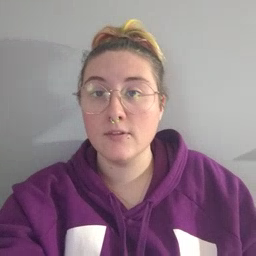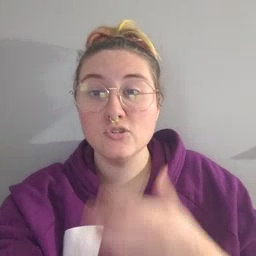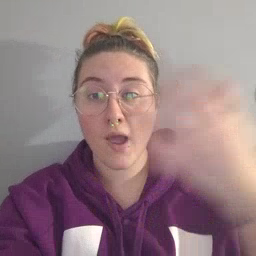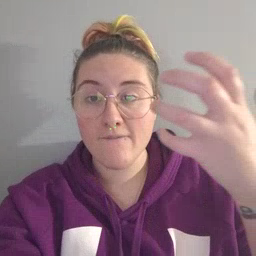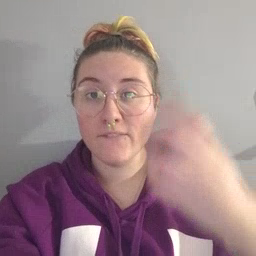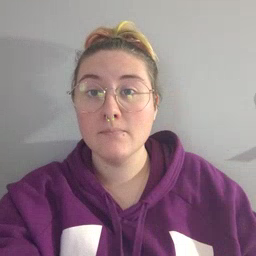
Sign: giraffe